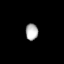
Tissue: lung
Cell type: Fibroblasts
Senescence score: 0.5888
Nuclear area (px): 203
Mean DAPI intensity: 175.438